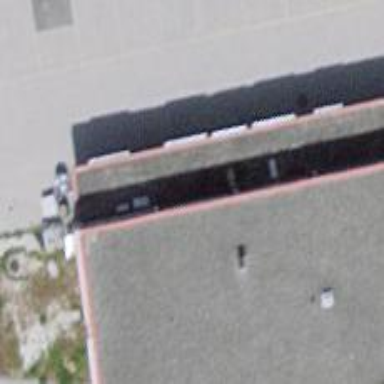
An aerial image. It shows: Restaurant.